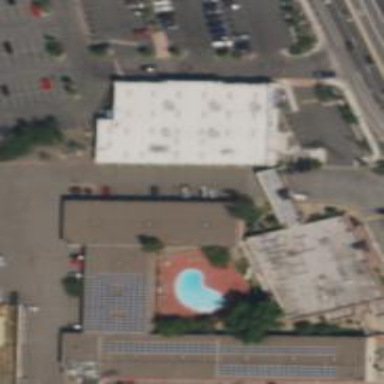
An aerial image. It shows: Hotel building.